Interaction volume radius: 5 \u00c5
Interaction volume height: 25 \u00c5
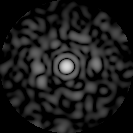
Disorder parameter: 0.7994